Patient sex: F
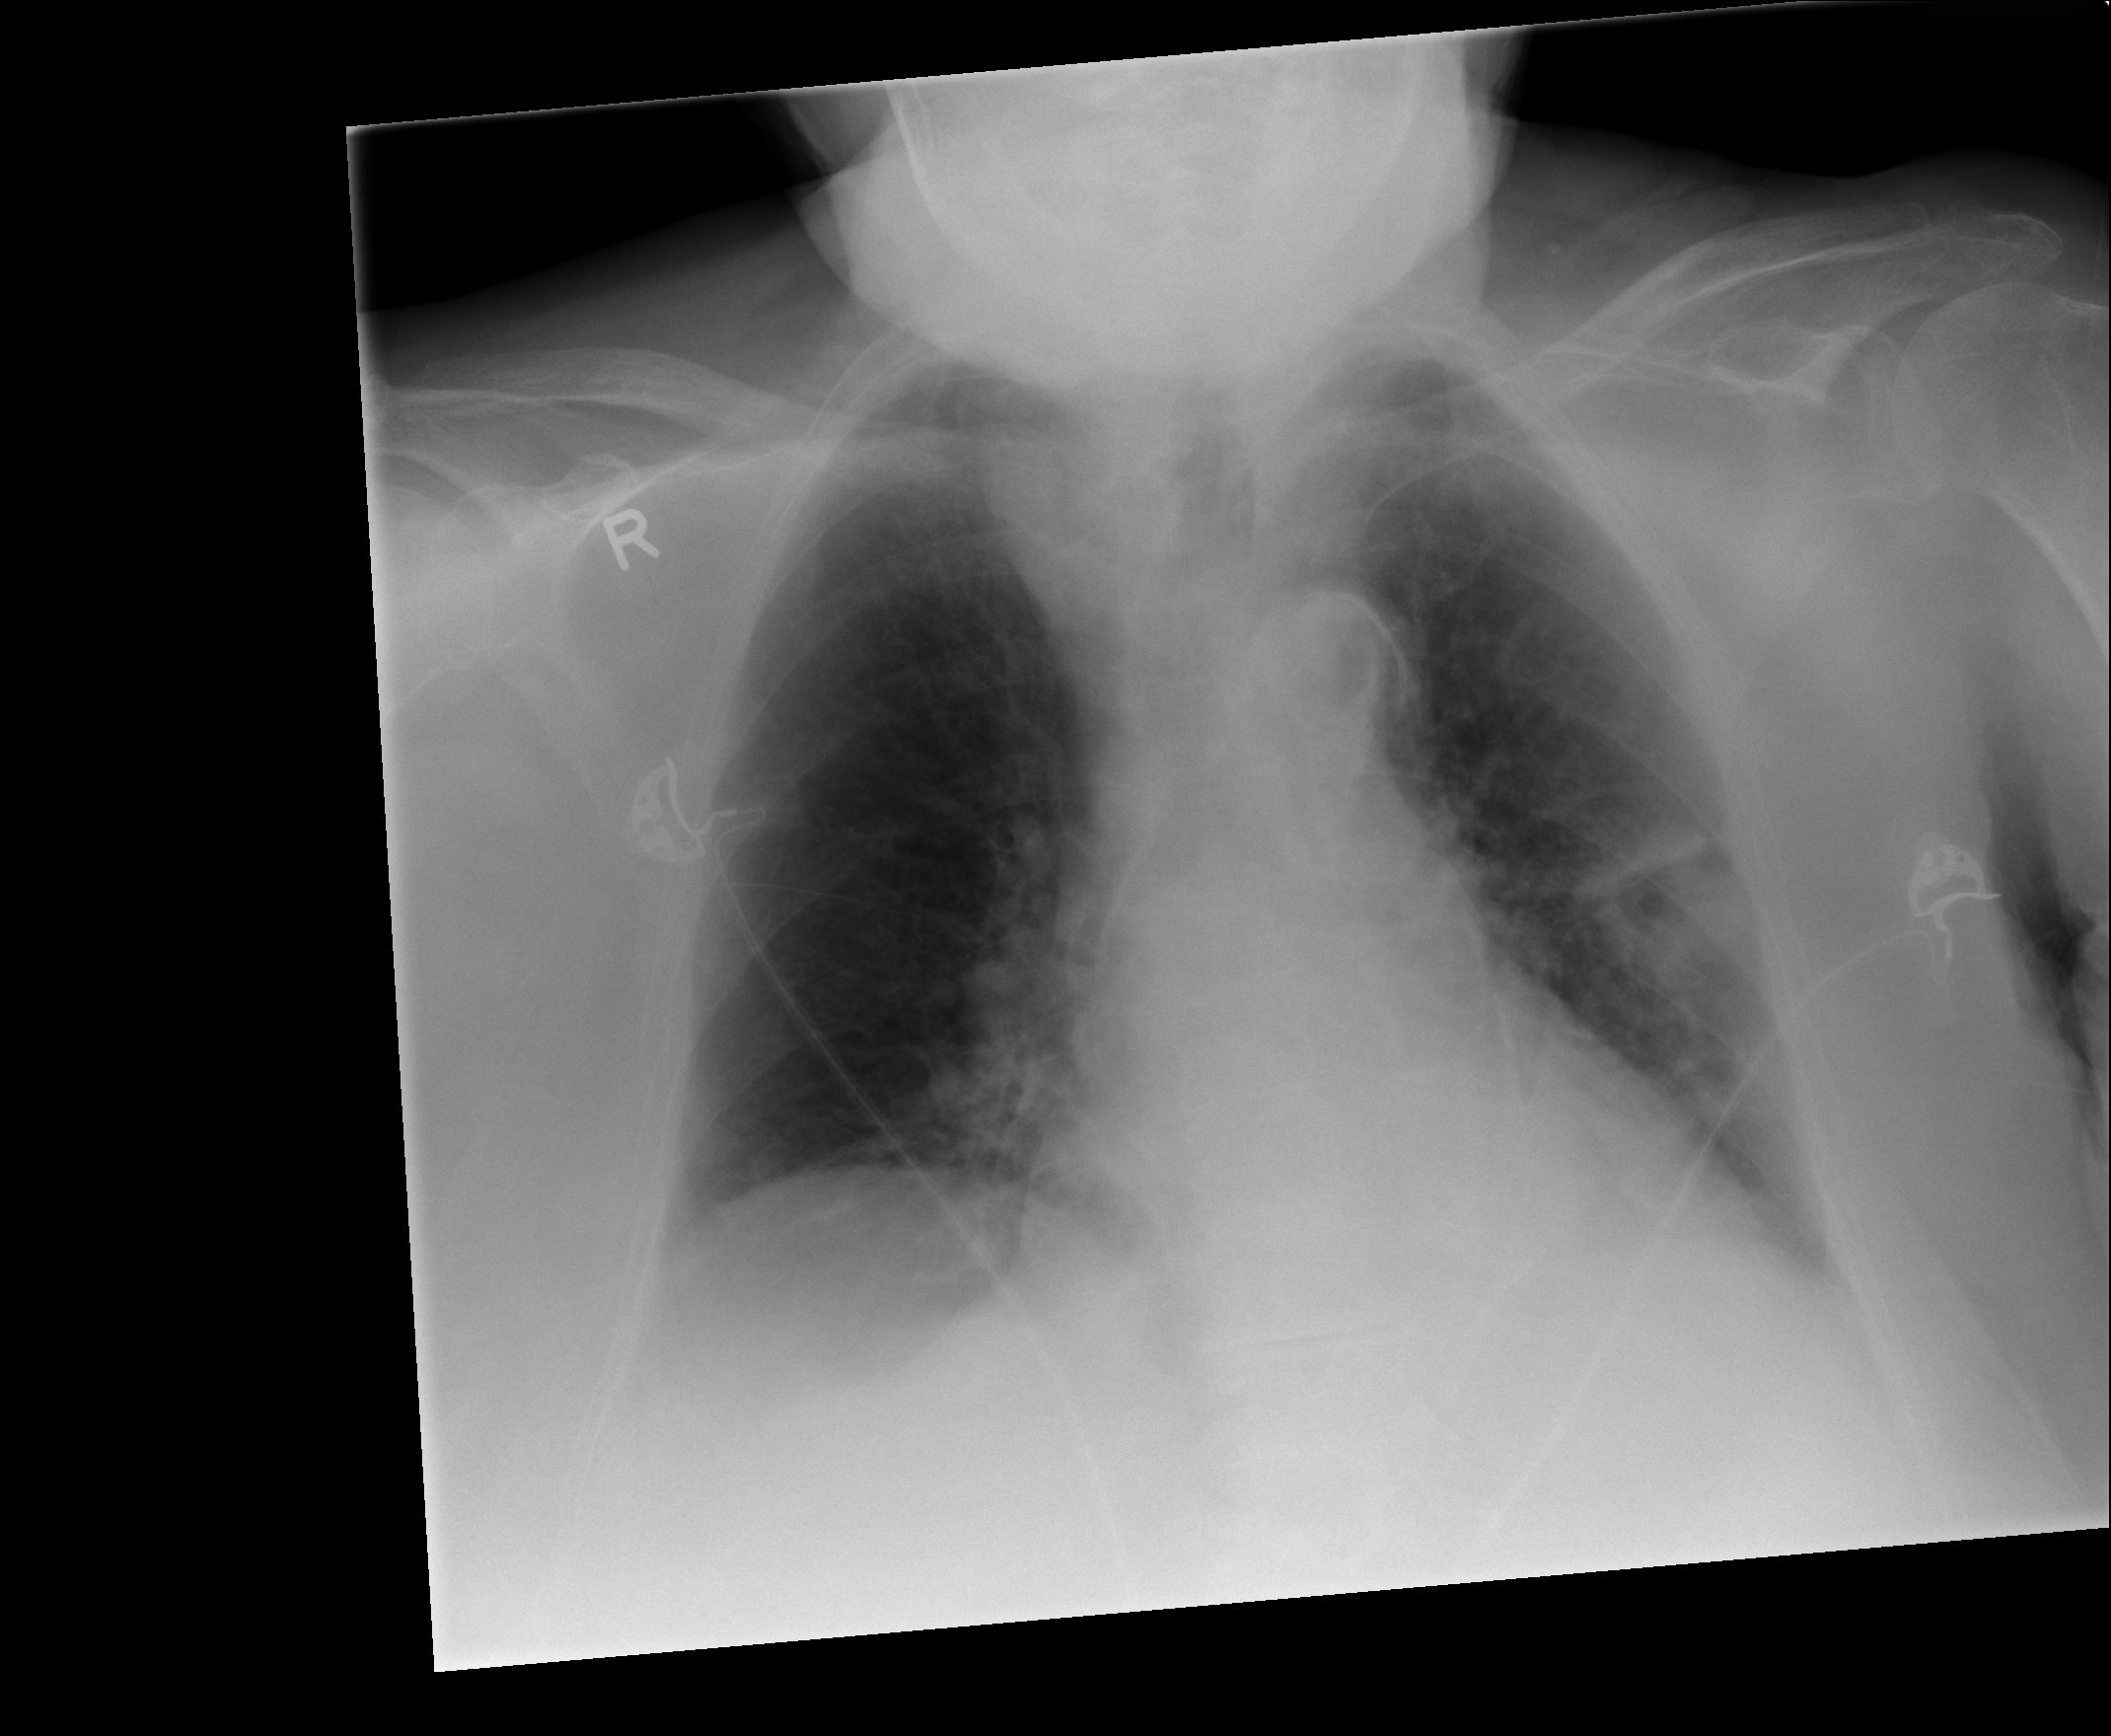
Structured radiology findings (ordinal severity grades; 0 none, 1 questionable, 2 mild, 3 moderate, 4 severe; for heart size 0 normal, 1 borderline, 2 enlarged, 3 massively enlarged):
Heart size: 1
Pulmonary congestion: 0
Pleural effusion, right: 0
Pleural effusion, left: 0
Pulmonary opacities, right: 0
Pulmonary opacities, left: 2
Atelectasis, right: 2
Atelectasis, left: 2